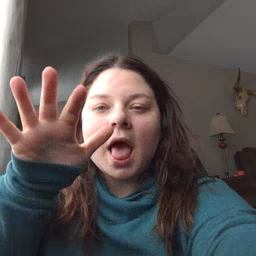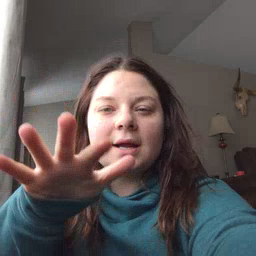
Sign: alligator